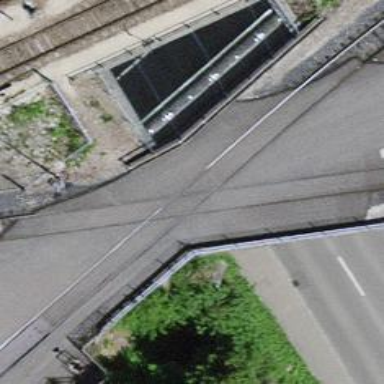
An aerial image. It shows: Level crossing along the railway.